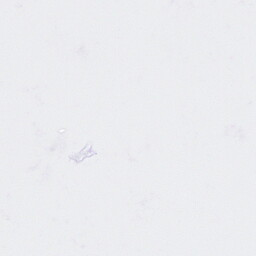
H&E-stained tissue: Cervix